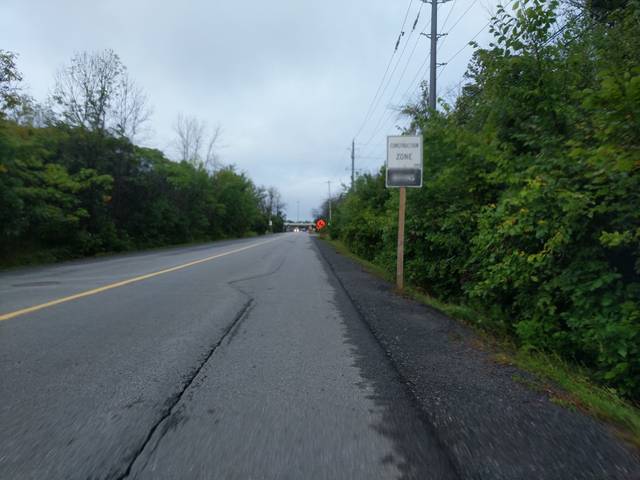
Region: Canada
Coordinates: 45.343, -75.834